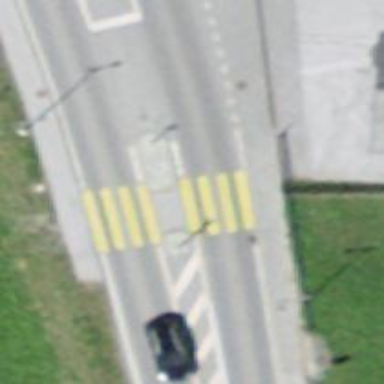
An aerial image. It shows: Zebra crossing with central island. It is uncontrolled and marked crossing.